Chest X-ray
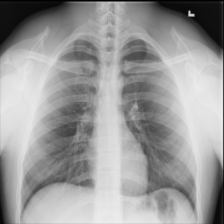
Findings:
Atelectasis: negative
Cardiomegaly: negative
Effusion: negative
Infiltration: positive
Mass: negative
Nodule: negative
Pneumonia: negative
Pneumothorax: negative
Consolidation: negative
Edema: negative
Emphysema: negative
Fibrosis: negative
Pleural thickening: negative
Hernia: negative